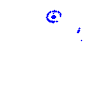
Particle: pion